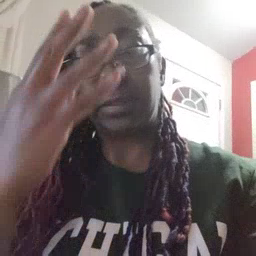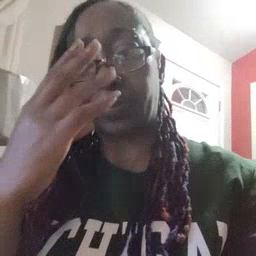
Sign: sleep